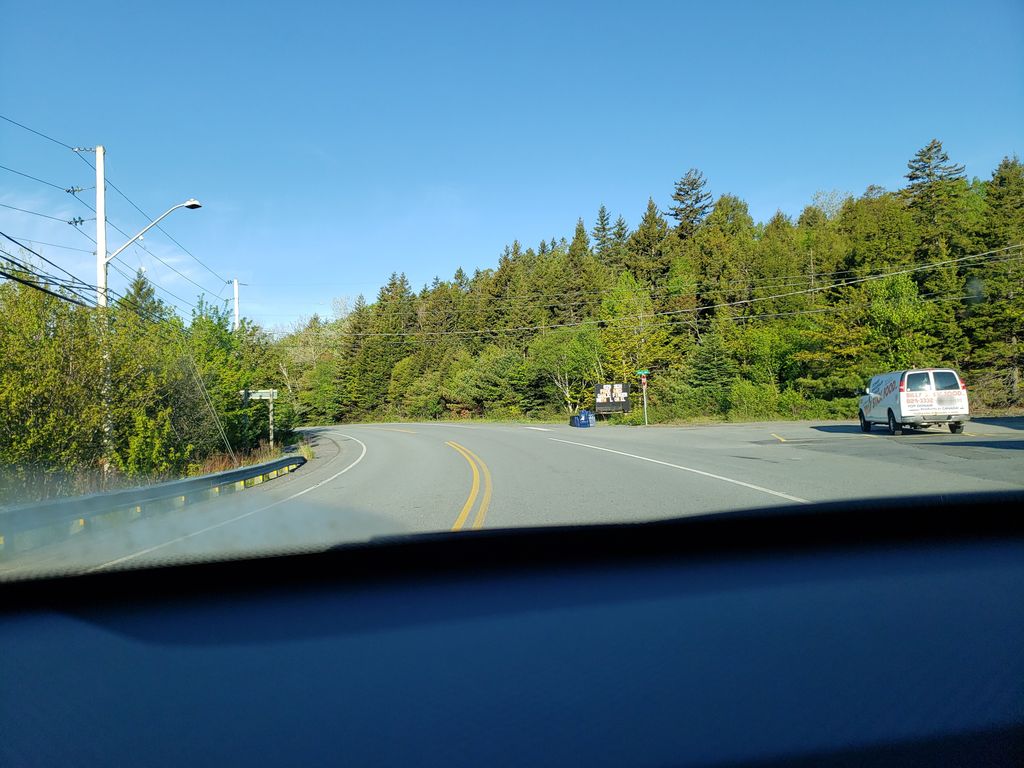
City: halifax